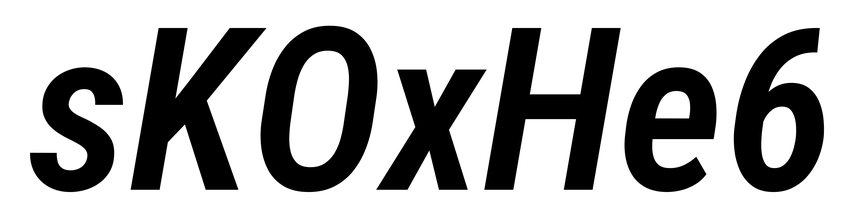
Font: Roboto-Italic_Condensed_SemiBold_Italic